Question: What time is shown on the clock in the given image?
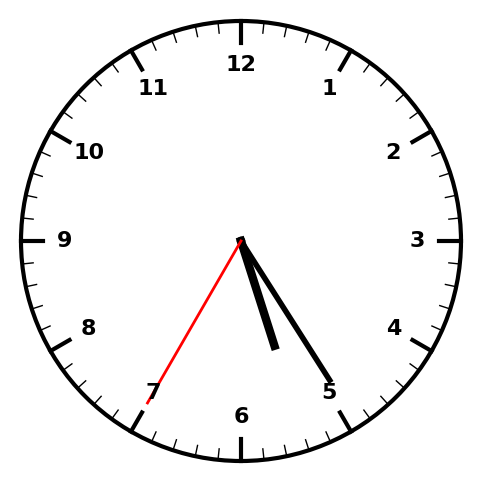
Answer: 05:24:35